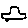
Label: car